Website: walmart
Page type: billing-address
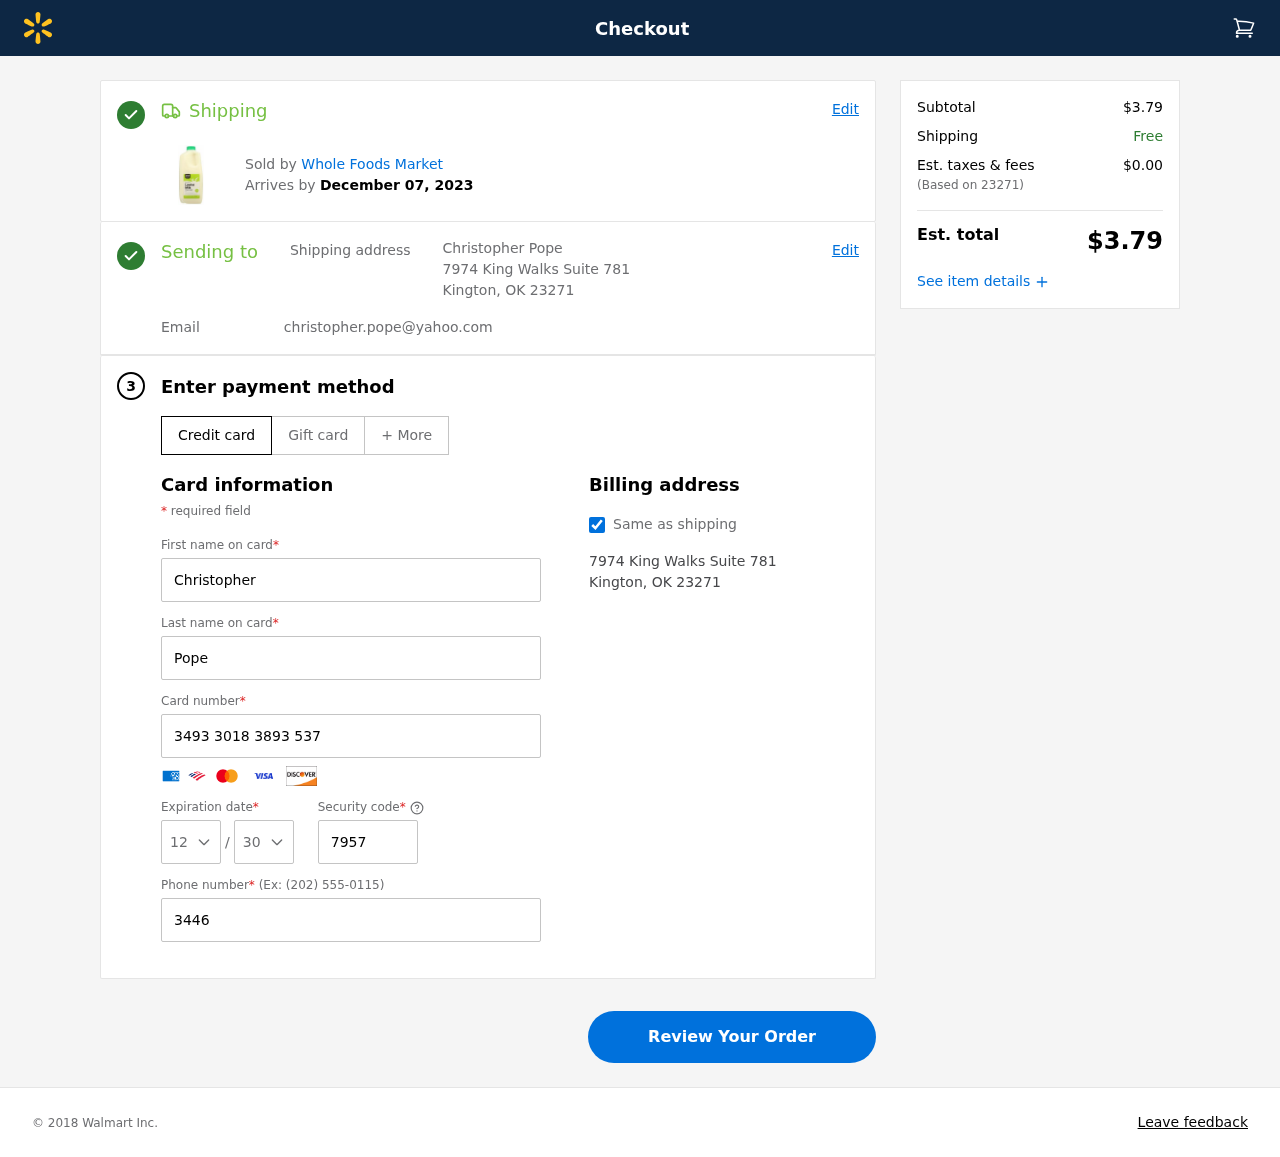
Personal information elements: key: PII_CARD_CVV
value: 7957
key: PII_CARD_EXPIRY_MONTH
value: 12
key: PII_CARD_EXPIRY_YEAR
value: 30
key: PII_CARD_NUMBER
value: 3493 3018 3893 537
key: PII_CITY_STATE_ZIP
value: Kington, OK 23271
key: PII_EMAIL
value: christopher.pope@yahoo.com
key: PII_FIRSTNAME
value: Christopher
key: PII_FULLNAME
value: Christopher Pope
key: PII_LASTNAME
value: Pope
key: PII_PHONE
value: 3446655489
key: PII_POSTCODE
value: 23271
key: PII_STREET
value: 7974 King Walks Suite 781
Product elements: key: PRODUCT1_BRAND
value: Whole Foods Market
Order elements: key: ORDER_DELIVERY_DATE
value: December 07, 2023
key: ORDER_SUBTOTAL
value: $3.79
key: ORDER_TAX
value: $0.00
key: ORDER_TOTAL
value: $3.79